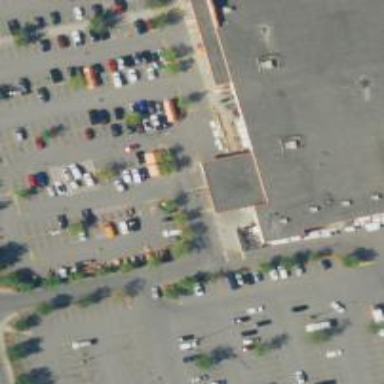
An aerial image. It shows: Trolley bay.